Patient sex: F
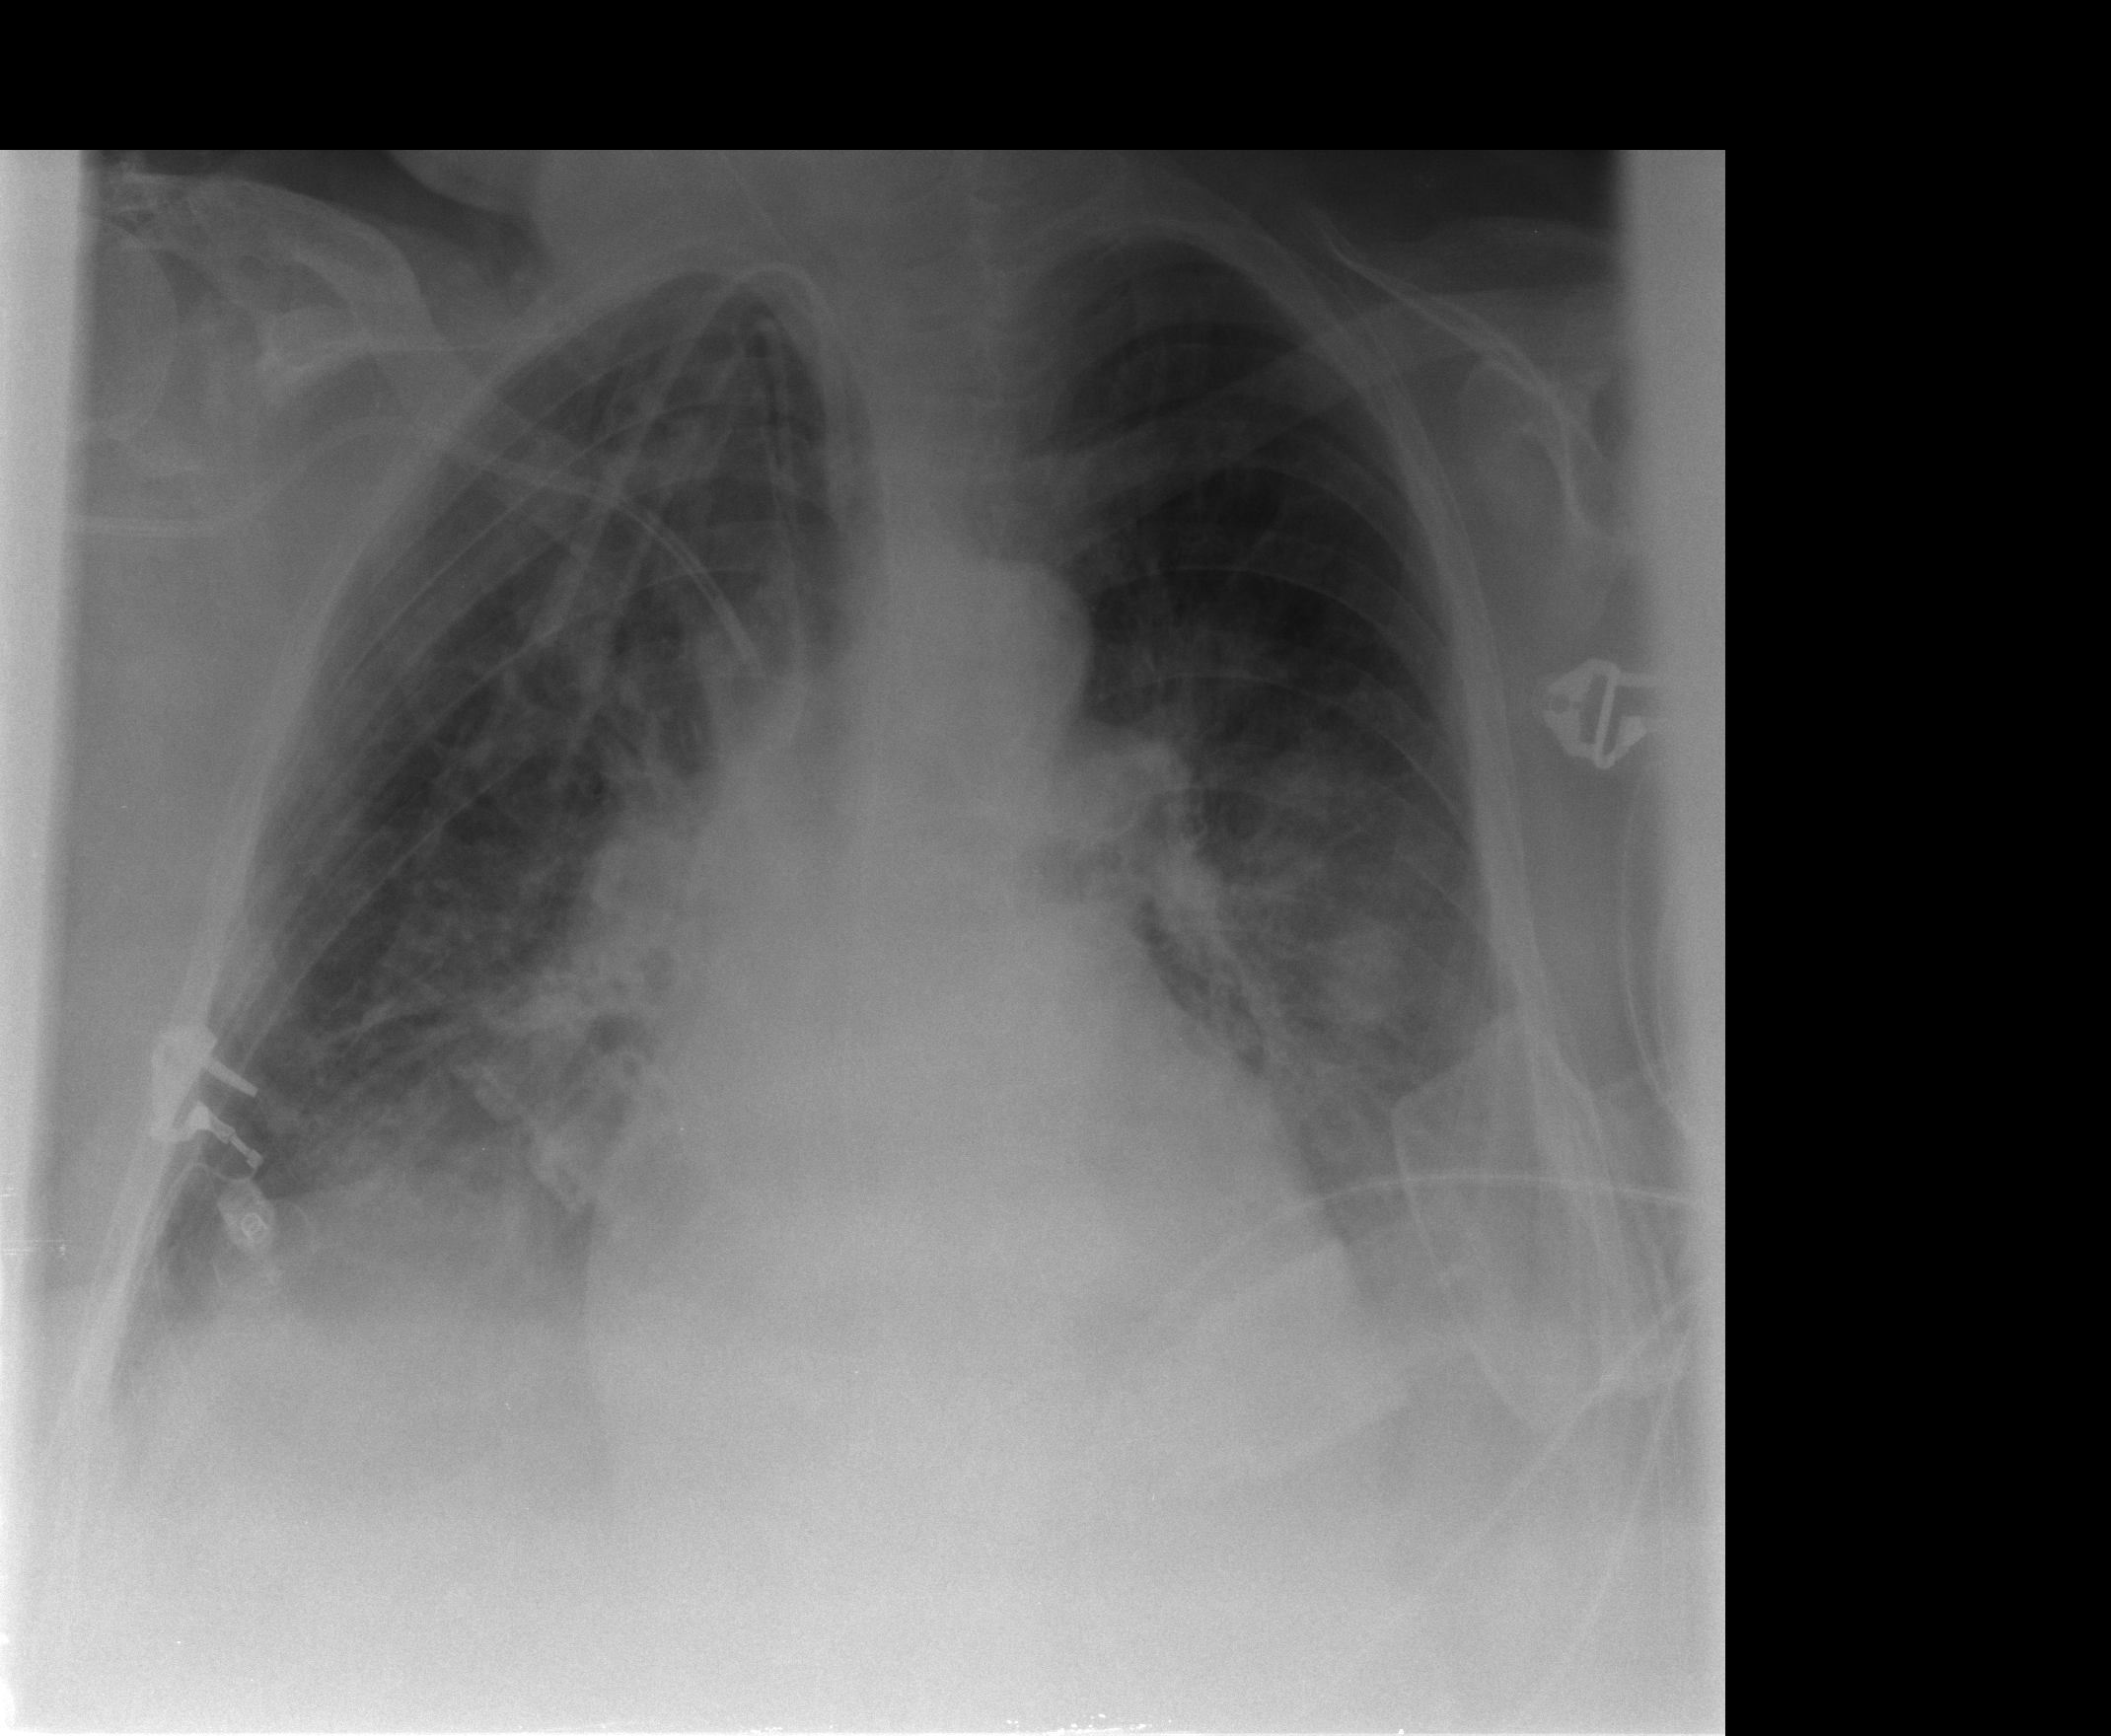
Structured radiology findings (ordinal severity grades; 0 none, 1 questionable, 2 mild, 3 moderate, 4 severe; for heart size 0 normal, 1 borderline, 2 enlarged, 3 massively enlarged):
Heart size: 0
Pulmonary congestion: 3
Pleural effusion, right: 2
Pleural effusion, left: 2
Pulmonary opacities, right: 2
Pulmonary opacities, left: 2
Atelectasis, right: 2
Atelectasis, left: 2